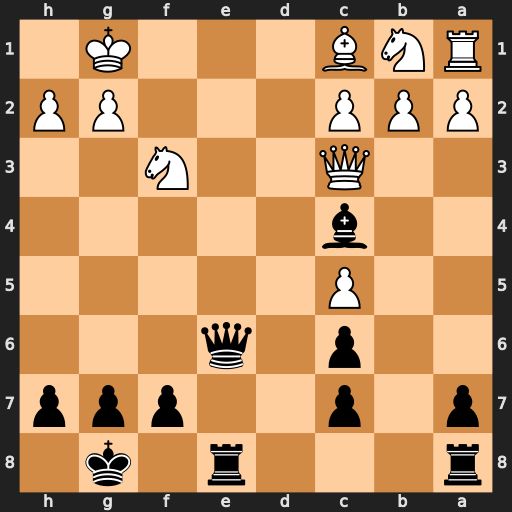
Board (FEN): r3r1k1/p1p2ppp/2p1q3/2P5/2b5/2Q2N2/PPP3PP/RNB3K1
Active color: b
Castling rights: -
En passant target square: -
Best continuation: Qe2 Nbd2 Qd1+ Kf2 Re2+